Field crop: maize
Growth stage: 2
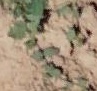
Species: convolvulus